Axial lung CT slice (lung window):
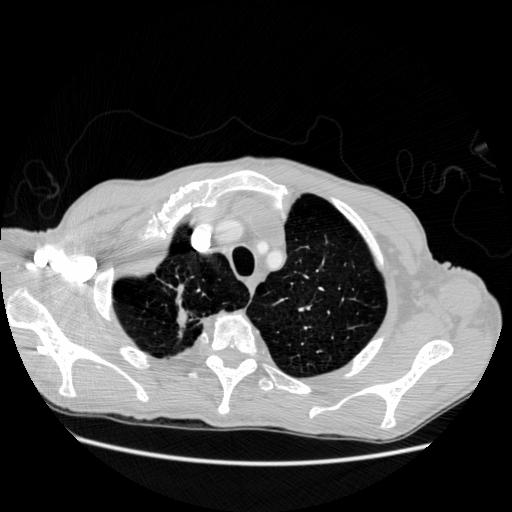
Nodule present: no